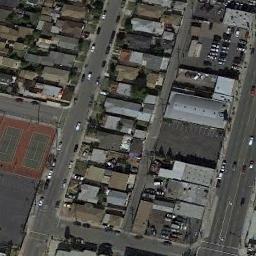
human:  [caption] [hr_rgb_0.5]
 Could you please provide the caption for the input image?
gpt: There are two green tennis courts in the middle of the grass .

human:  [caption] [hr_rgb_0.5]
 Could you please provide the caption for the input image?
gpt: The tennis court is next to some buildings and roads .

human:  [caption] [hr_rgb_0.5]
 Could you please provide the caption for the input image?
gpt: Many buildings are beside the tennis courts .

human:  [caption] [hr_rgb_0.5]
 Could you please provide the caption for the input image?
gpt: There is a road between tennis court and residential area .

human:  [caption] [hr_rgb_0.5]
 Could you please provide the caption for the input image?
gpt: There are many buildings around the tennis court .